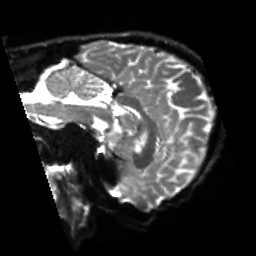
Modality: sbref
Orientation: sagittal
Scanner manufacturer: siemens
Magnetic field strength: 3 T
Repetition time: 4 s
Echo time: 0.0594 s